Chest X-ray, AP view. Patient: 46 years old, sex M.
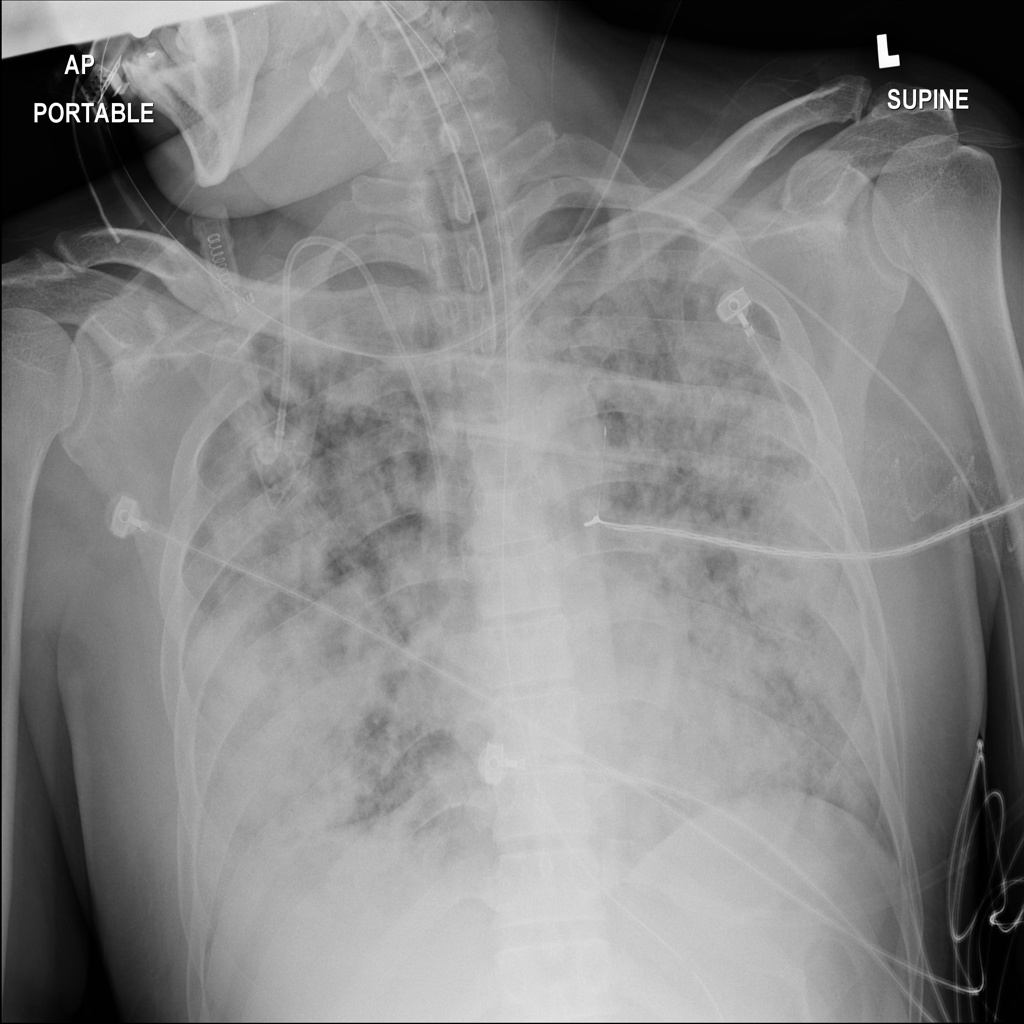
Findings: Edema, Nodule